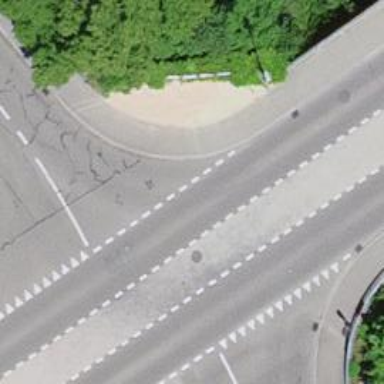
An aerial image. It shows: Secondary road with asphalt surface crossing bridge. There are sidewalks on both sides.